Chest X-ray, PA view. Patient: 25 years old, sex F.
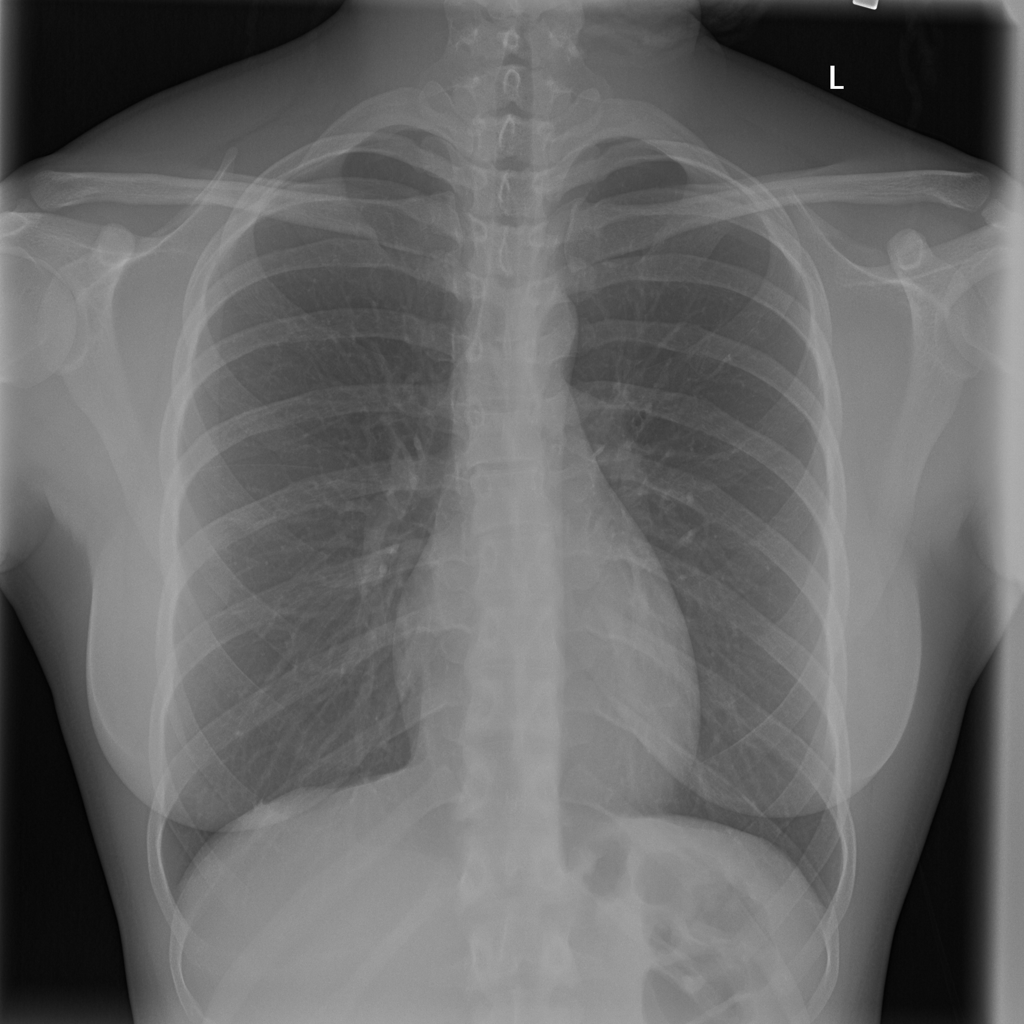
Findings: No Finding